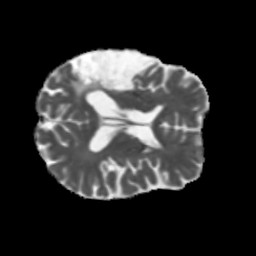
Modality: MD
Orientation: axial
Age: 66
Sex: male
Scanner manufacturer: siemens
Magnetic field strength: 3 T
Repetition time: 5.47 s
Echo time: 0.0854 s